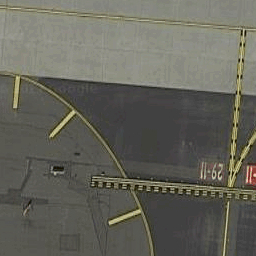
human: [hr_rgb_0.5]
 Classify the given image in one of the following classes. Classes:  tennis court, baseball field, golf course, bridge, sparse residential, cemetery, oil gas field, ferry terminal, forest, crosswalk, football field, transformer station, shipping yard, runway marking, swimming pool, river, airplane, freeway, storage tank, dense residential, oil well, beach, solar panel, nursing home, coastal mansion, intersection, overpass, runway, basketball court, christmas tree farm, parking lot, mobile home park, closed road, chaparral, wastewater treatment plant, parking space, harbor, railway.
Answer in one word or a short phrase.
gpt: runway marking